八年级 · 组合几何学
在菱形 $A B C D$ 中, $\angle A B C=60^{\circ}, A B=1, E$ 为边 $B C$ 的中点. 则对角线 $B D$ 上的动点 $P$ 到 $E 、 C$两点的距离之和的最小值为 $(\quad)$
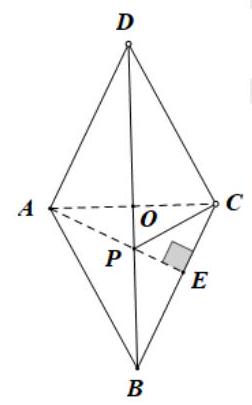
A. $\frac{\sqrt{3}}{4}$
B. $\frac{\sqrt{3}}{3}$
C. $\frac{\sqrt{3}}{2}$
D. $\sqrt{3}$
答案: C
解析: 连接 $A C 、 A E, A E$ 交 $B D$ 于 $P$, 则此时 $P E+P C$ 最小, 连接 $C P$,

$\because$ 菱形 $A B C D$,

$\therefore O A=0 C, A C \perp B D, A B=B C$
$A$ 和 $C$ 关于 $B D$ 对称，

$\therefore A P=C P$,

$\because \angle A B C=60^{\circ}$,

$\therefore \triangle A B C$ 是等边三角形,

$\therefore A C=A B=1$,

$\because E$ 为边 $B C$ 的中点,

$\therefore A E \perp B C$,

$\therefore \angle B A E=30^{\circ}$,

$\therefore B E=\frac{1}{2}$,

根据勾股定理得: $A E=\frac{\sqrt{3}}{2}$,

$\therefore P E+P C=A E=\frac{\sqrt{3}}{2}$.

故选 $C$.